Field crop: maize
Growth stage: 2
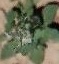
Species: chenopodium